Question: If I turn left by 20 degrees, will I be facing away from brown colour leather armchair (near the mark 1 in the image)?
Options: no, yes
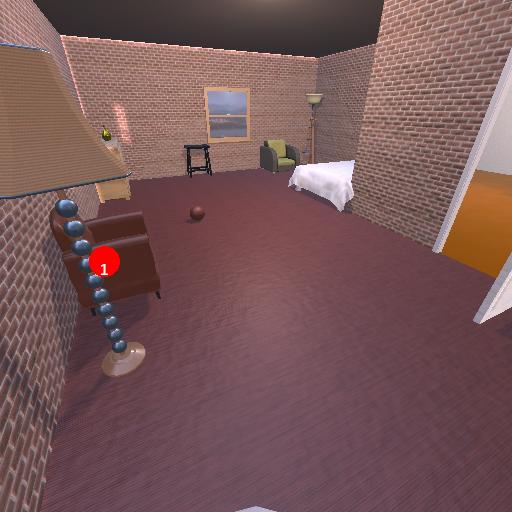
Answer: no